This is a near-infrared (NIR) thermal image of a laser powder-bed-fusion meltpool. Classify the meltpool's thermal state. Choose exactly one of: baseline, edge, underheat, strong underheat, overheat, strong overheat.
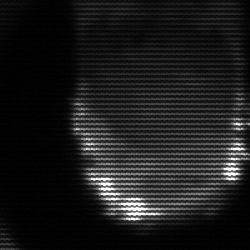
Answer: strong underheat